I will show an image sequence of human cooking. I have annotated the images with numbered circles. Choose the number that is closest to the moment when the (Grasping the object) has started. You are a five-time world champion in this game. Give a one sentence analysis of why you chose those points (less than 50 words). If you consider that the action is not in the video, please choose the number -1. Provide your answer at the end in a json file of this format: {"points": []}
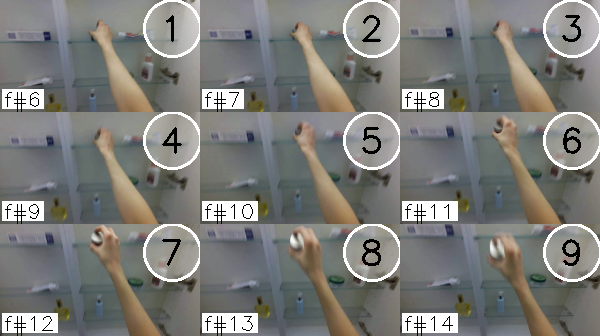
Frame 2 shows the clearest moment of hand-object contact.
{"points": [2]}